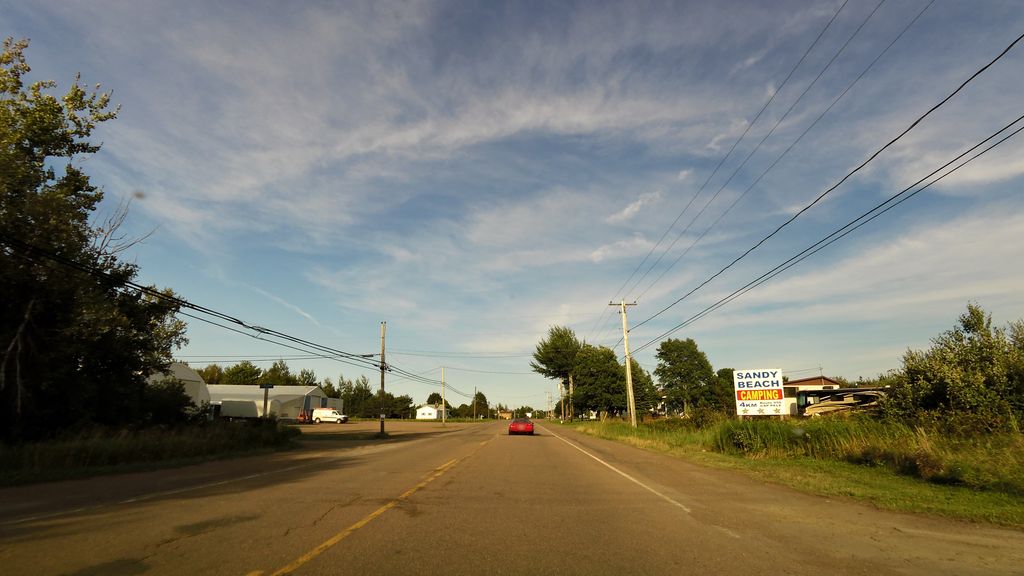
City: charlottetown